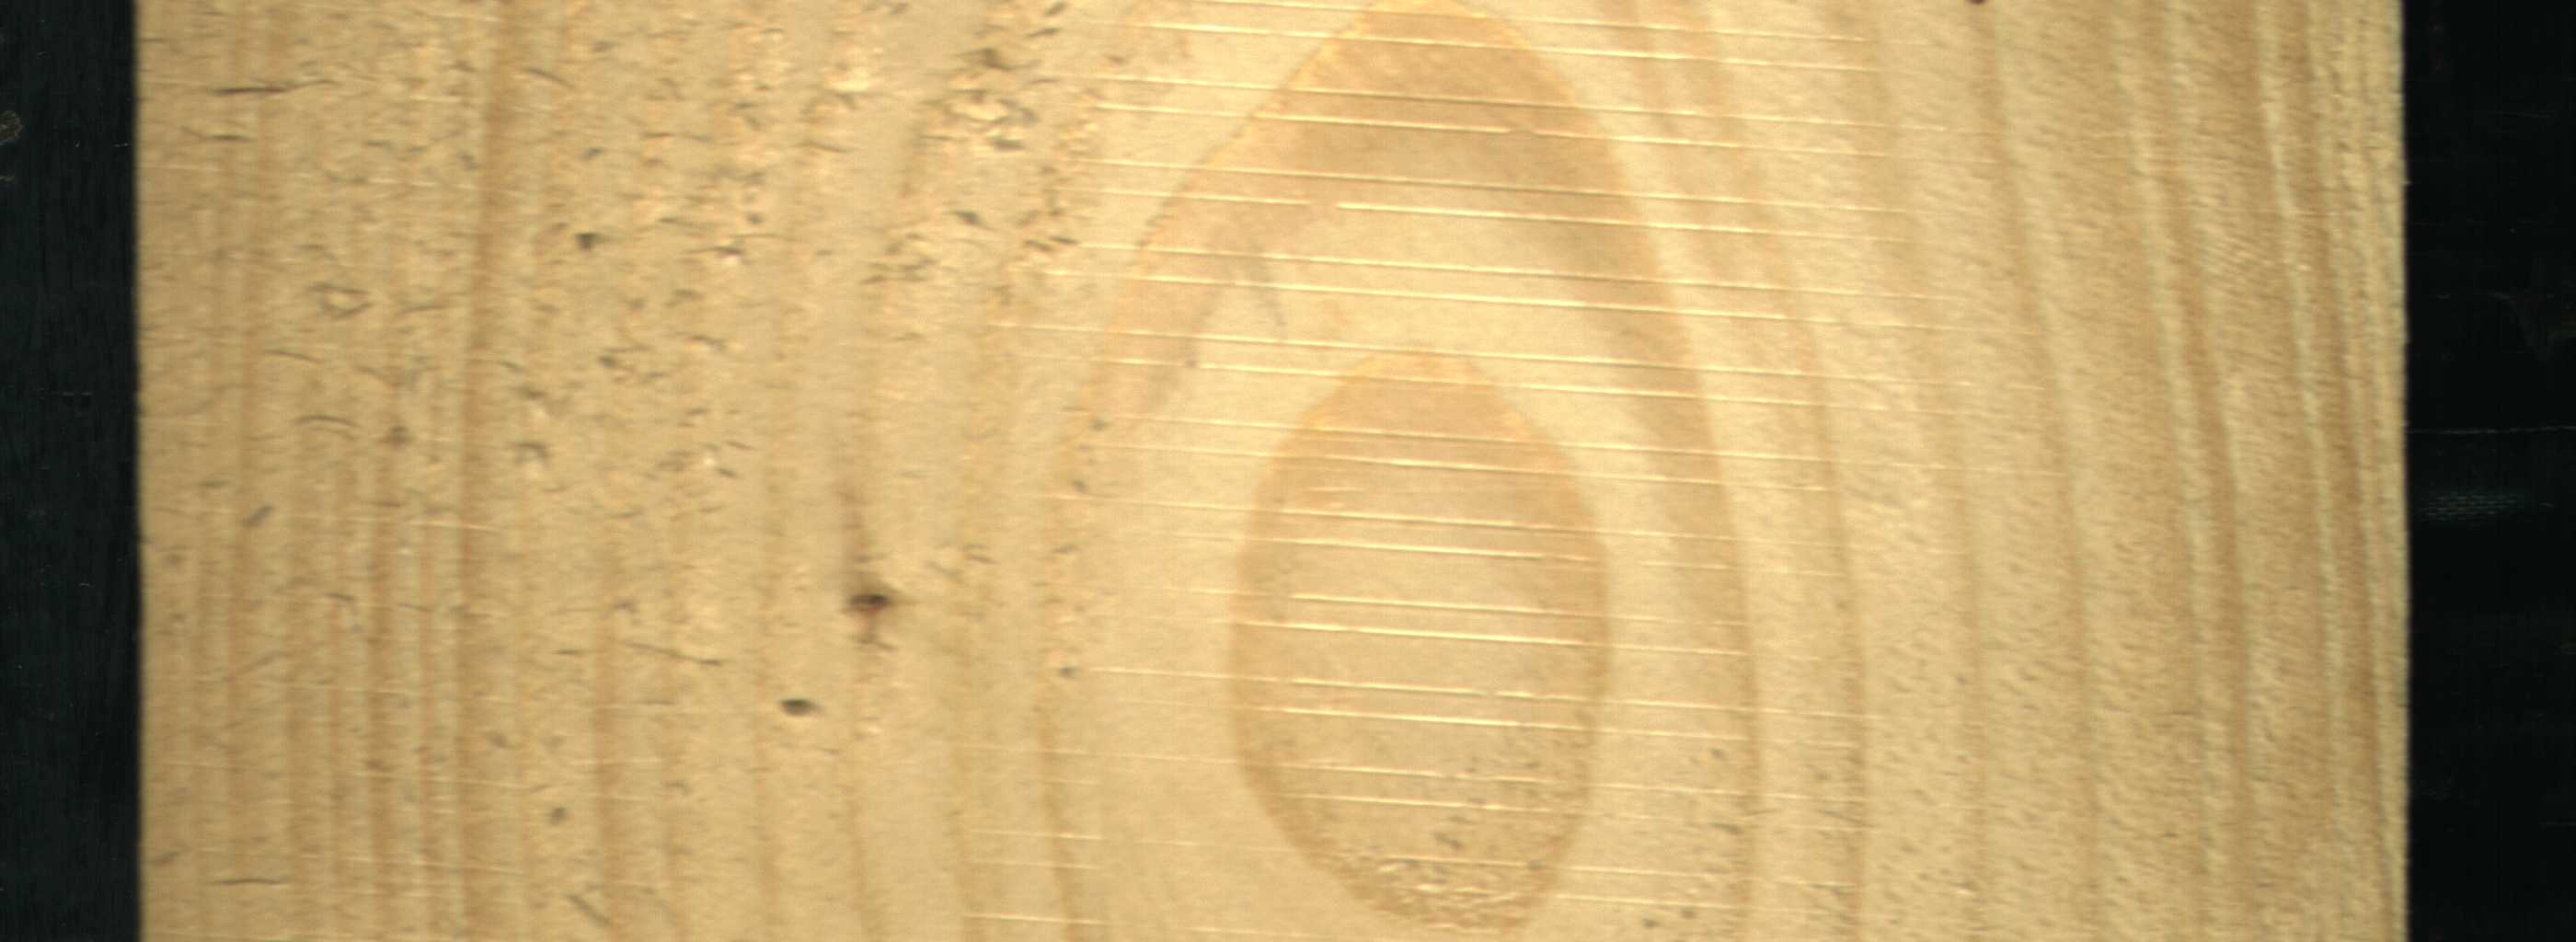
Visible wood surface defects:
Live_Knot
Live_Knot